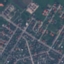
Label: Residential